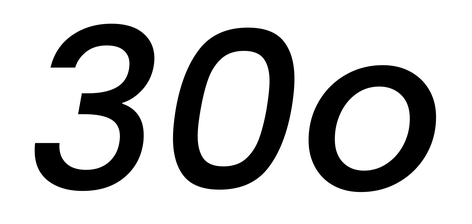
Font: Poppins-MediumItalic